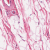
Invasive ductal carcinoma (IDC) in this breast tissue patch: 0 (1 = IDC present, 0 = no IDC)